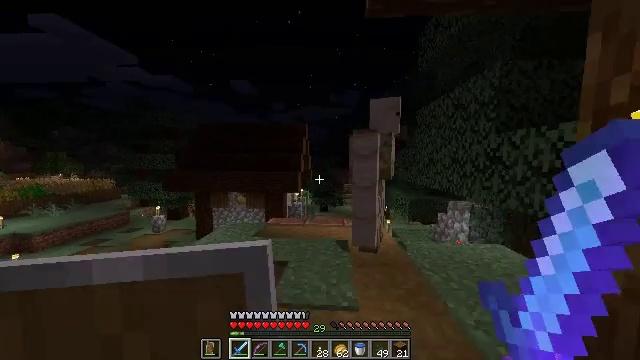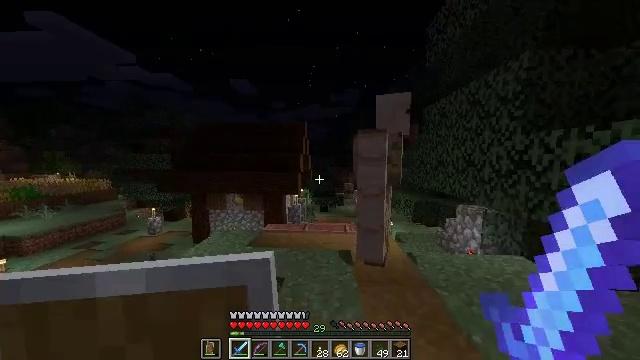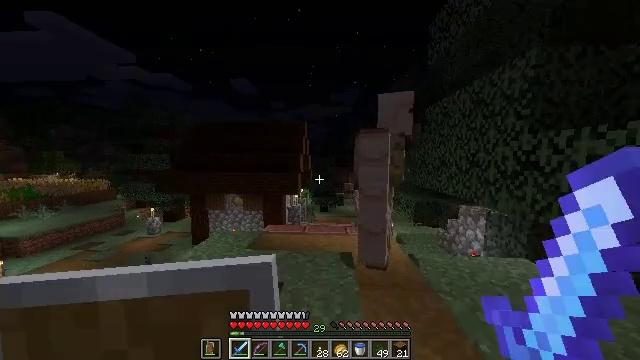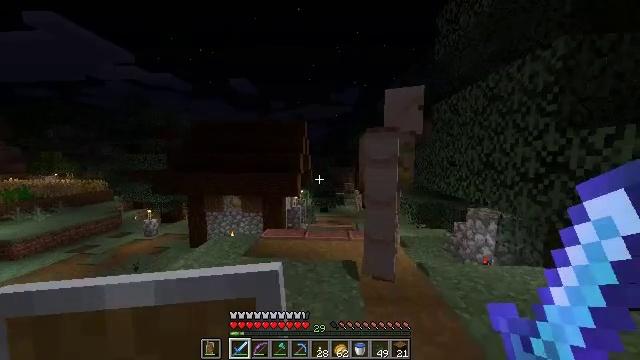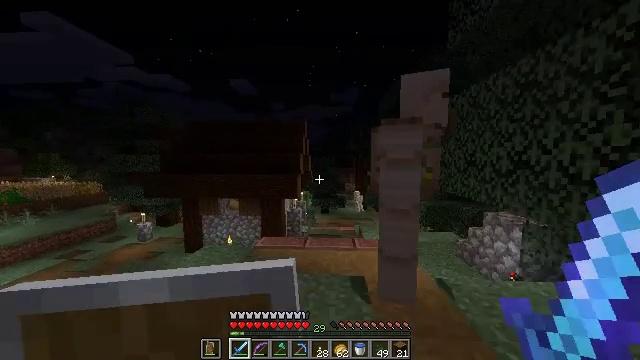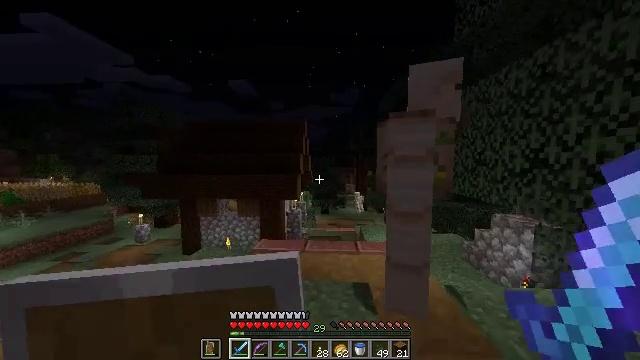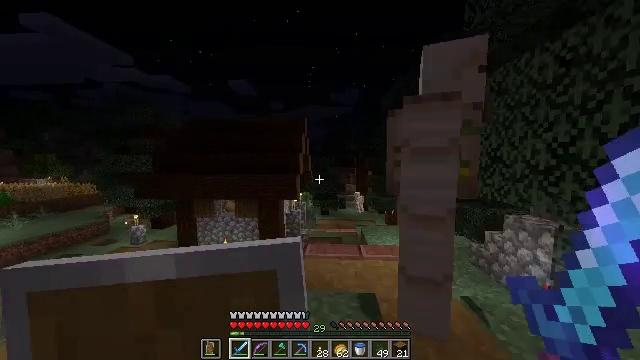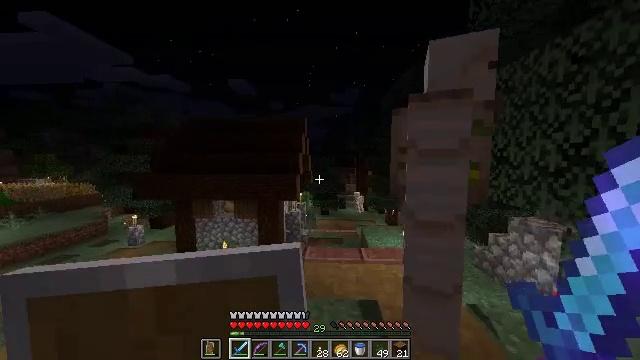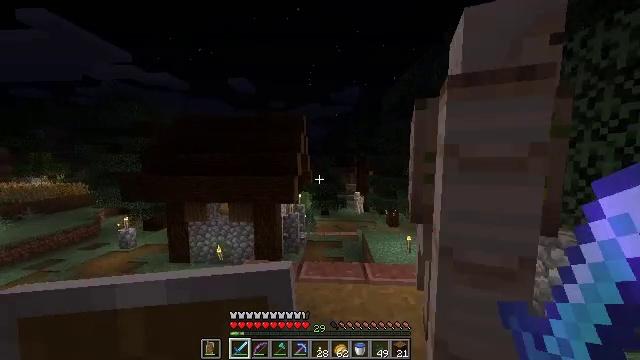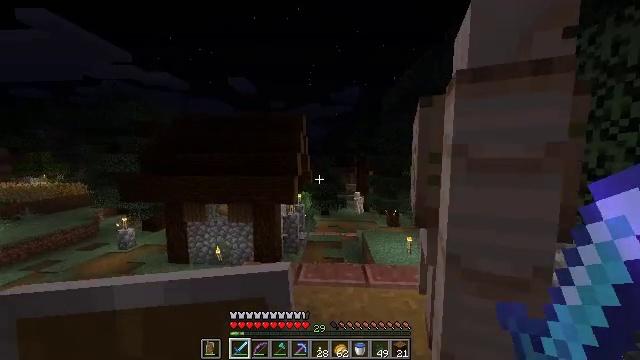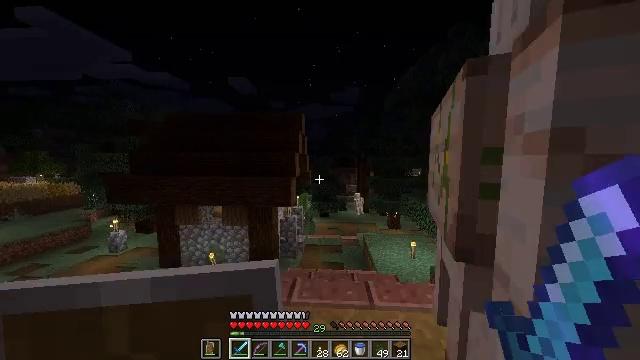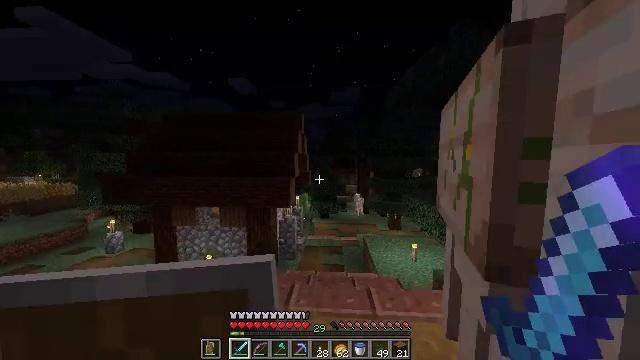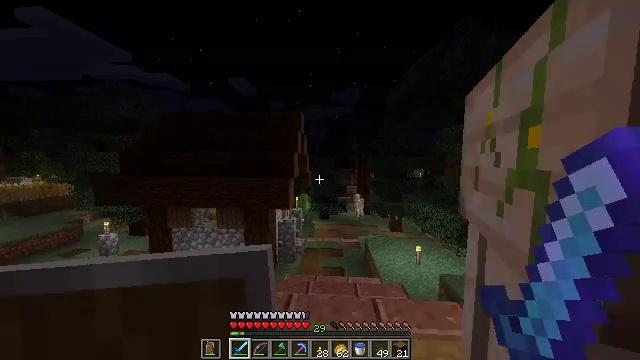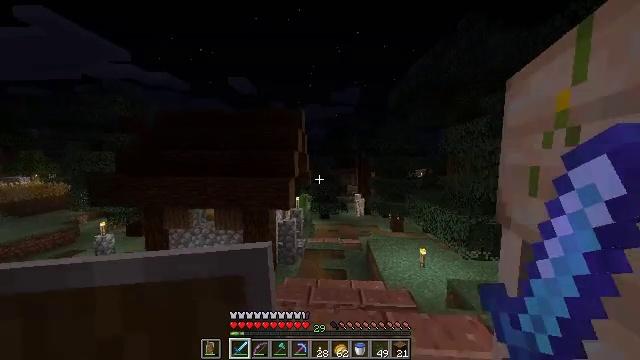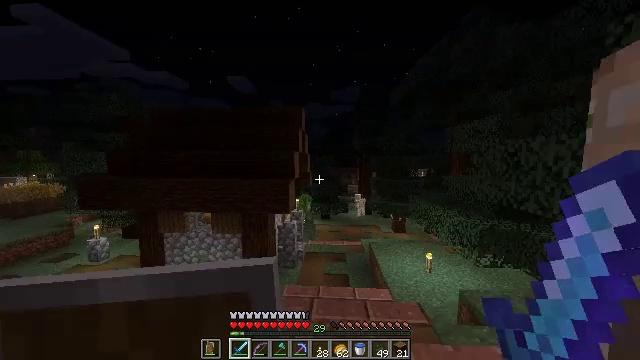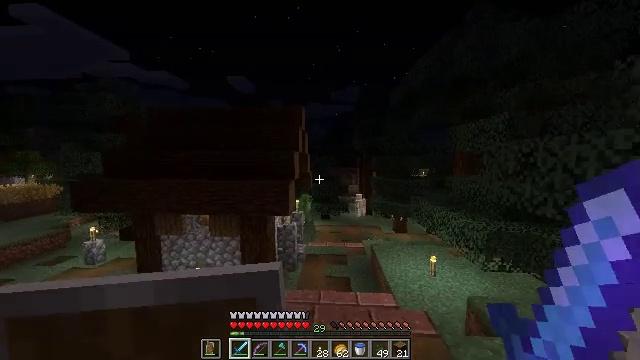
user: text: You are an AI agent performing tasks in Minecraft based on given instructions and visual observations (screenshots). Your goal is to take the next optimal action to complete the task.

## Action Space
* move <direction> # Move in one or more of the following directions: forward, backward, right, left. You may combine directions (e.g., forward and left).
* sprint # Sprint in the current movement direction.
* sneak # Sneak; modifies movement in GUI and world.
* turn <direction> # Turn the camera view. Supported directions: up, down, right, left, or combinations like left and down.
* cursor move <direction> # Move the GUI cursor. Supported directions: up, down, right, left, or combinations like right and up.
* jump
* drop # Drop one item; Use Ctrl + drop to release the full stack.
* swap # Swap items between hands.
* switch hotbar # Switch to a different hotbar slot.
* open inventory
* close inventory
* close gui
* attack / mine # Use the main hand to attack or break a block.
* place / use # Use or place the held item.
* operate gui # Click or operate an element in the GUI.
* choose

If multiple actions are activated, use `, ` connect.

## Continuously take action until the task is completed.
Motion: motion action
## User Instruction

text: Collect beetroots from the field.
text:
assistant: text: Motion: move forward
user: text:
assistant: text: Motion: move forward
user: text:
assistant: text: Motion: move forward
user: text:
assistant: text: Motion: move forward
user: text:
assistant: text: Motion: move forward
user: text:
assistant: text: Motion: move forward
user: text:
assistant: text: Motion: move forward
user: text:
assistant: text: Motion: move forward
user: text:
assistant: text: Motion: move forward
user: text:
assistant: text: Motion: move forward
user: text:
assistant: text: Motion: move forward
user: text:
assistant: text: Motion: move forward
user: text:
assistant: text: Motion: move forward
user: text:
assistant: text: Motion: move forward
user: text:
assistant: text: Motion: move forward
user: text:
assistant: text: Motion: move forward
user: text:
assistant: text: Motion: move forward
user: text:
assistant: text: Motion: move forward, turn right and down
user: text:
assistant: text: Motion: move forward, turn right and down
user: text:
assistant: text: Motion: move forward, turn right and up
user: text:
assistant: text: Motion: move forward
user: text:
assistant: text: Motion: move forward, sprint, turn right and up
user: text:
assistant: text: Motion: move forward, sprint, turn right
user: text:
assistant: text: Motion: move forward, sprint
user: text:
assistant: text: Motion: move forward, turn right and up
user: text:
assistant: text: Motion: move forward
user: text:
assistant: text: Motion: move forward
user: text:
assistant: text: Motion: move forward
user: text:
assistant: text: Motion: move forward
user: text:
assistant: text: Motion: move forward